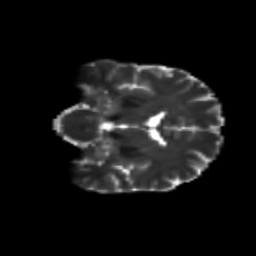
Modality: T2w
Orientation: coronal
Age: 36
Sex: male
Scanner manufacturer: siemens
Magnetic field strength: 3 T
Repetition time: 8.6 s
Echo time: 0.095 s